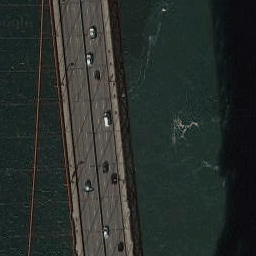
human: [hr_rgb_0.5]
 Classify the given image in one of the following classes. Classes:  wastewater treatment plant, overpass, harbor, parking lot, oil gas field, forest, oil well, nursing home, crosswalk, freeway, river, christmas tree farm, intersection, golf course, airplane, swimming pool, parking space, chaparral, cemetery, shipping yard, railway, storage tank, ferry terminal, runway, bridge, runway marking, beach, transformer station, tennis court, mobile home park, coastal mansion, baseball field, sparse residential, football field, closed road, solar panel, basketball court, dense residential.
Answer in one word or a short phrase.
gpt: bridge